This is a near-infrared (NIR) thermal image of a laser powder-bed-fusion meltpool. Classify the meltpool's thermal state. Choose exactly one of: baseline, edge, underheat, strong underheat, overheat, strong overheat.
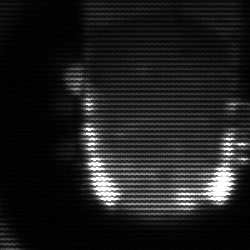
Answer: baseline